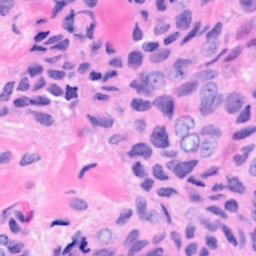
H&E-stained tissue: Breast